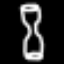
Label: hourglass